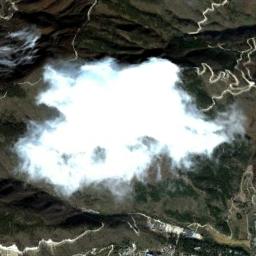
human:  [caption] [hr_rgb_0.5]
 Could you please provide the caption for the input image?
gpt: The white cloud is above the mountain .

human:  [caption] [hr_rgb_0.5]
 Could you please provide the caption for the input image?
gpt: Large group of white clouds on green hills .

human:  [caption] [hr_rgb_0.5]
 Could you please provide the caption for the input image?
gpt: The cumulus clouds are located above the land covered by some vegetation while some ups and downs are on the land .

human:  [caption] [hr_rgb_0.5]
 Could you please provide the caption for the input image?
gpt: There is a little thin cloud above the brown farmland .

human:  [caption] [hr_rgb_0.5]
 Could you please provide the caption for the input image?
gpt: A thick white cloud over a mountain .